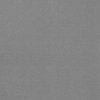
Label: dusty